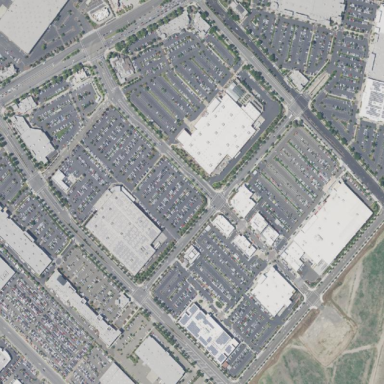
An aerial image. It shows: Commercial area.